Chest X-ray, PA view. Patient: 43 years old, sex M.
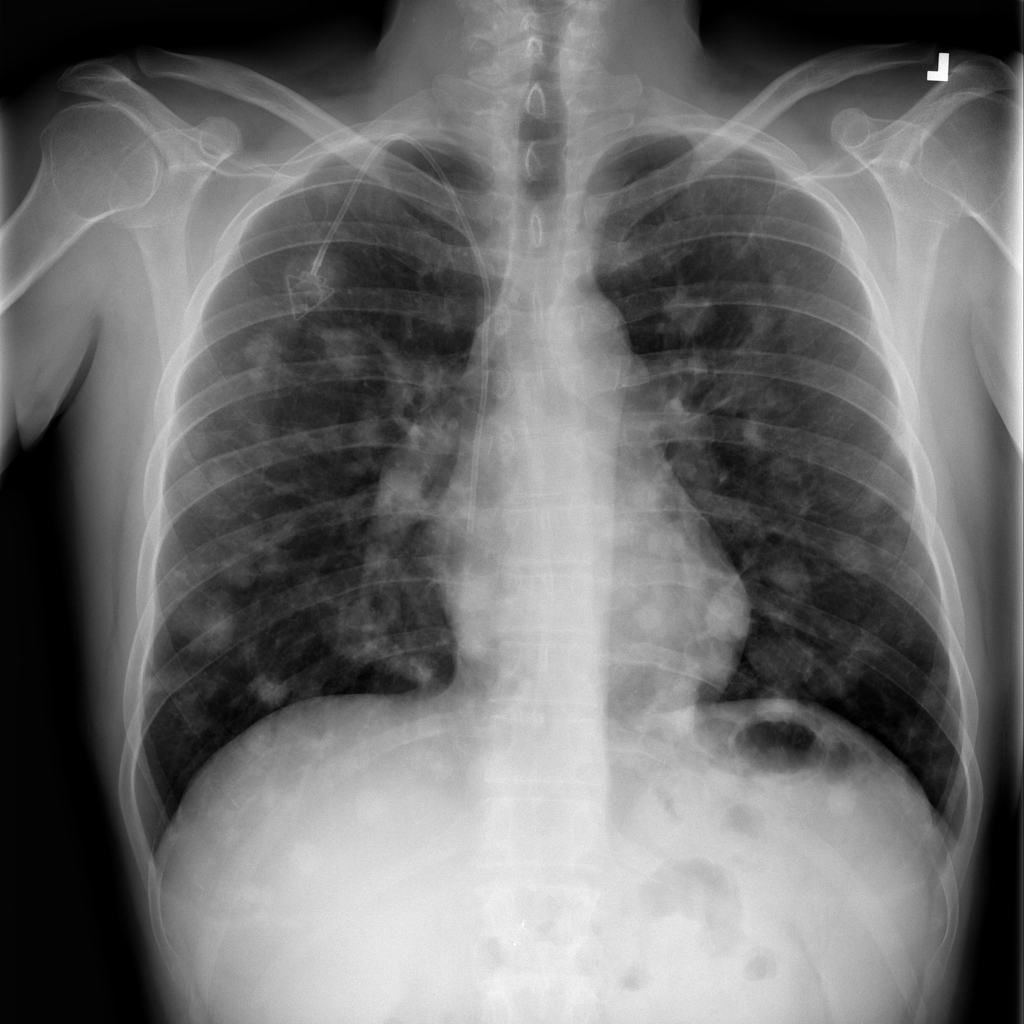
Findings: No Finding